Interaction volume radius: 5 \u00c5
Interaction volume height: 15 \u00c5
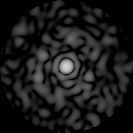
Disorder parameter: 0.8597